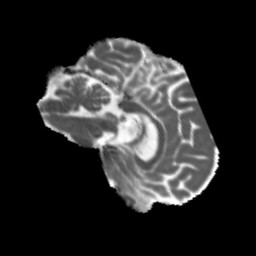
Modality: MD
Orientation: sagittal
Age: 60
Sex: male
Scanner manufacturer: siemens
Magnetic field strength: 3 T
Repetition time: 5.47 s
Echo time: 0.0854 s